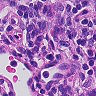
Metastatic tissue present: no